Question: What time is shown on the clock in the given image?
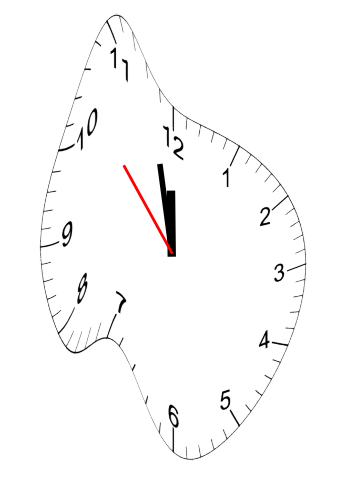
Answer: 11:57:53